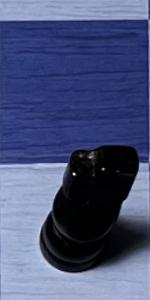
Label: Knight_Black